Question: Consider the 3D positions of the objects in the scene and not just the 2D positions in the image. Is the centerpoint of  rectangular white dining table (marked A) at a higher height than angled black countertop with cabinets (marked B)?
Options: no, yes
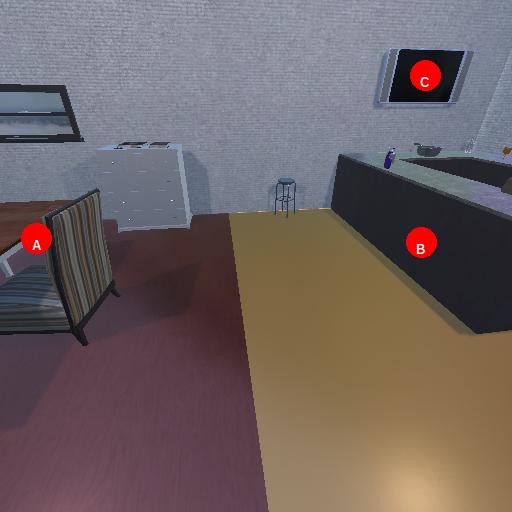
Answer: no